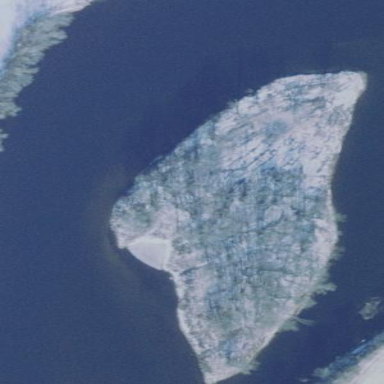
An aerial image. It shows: Islet.